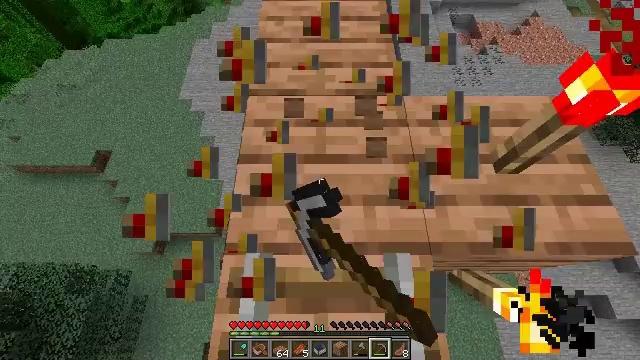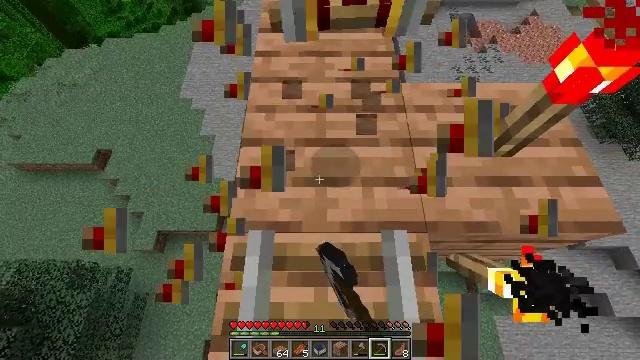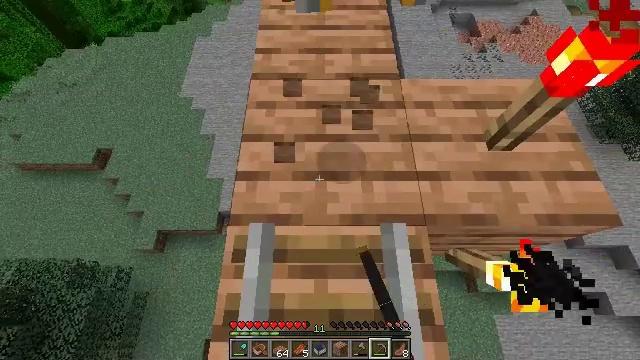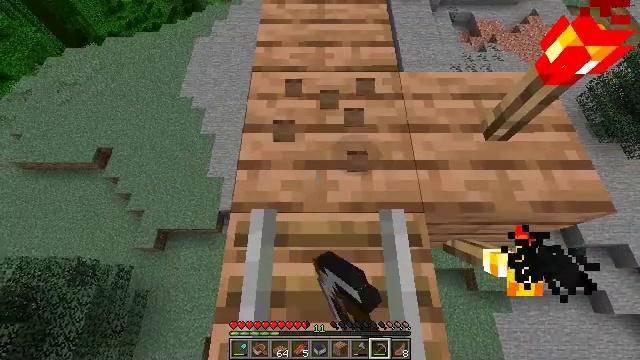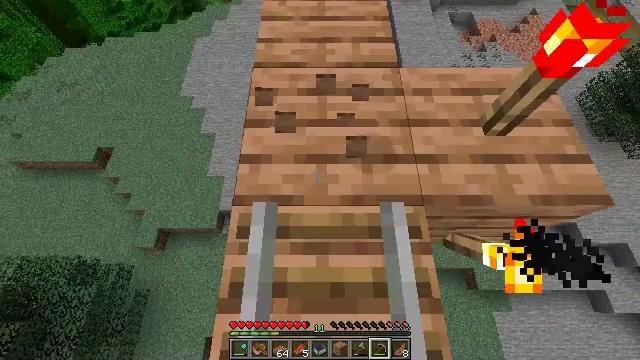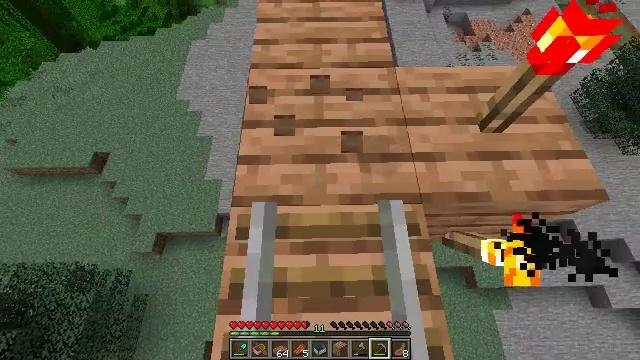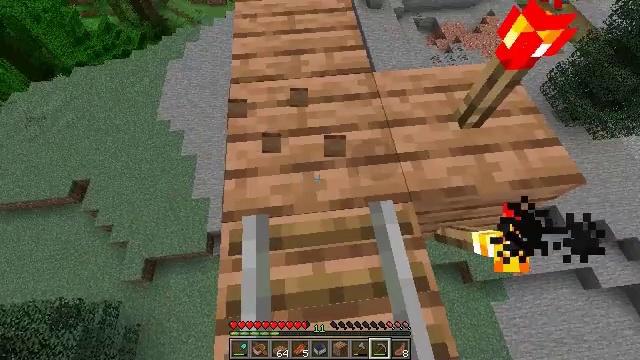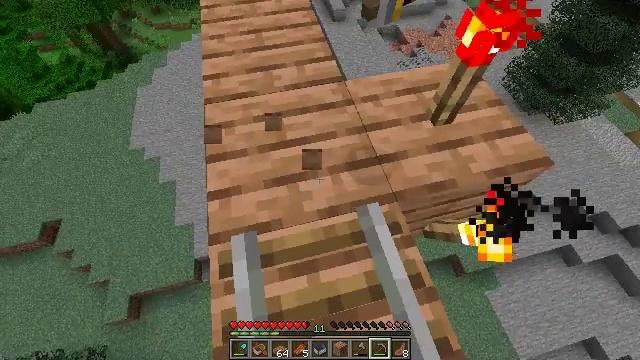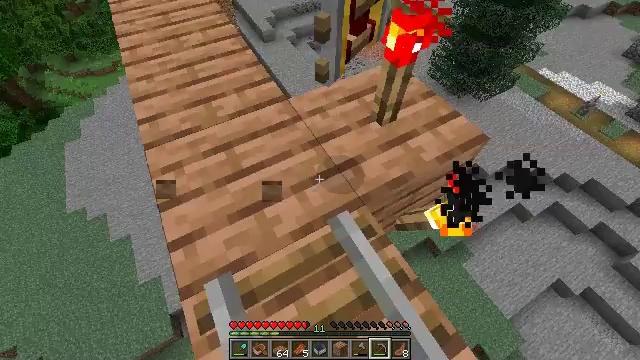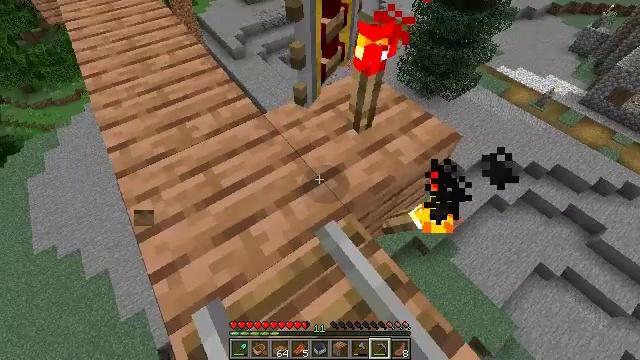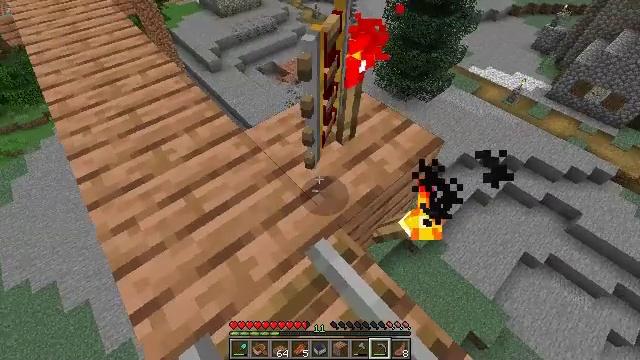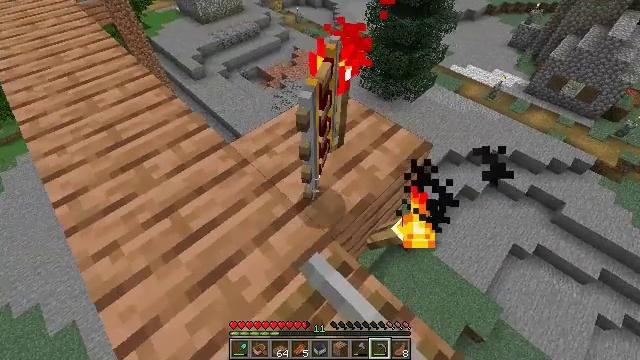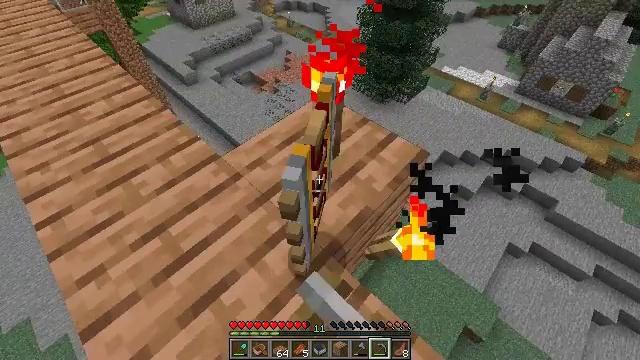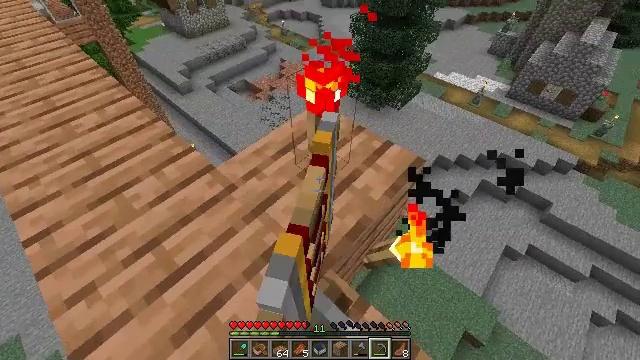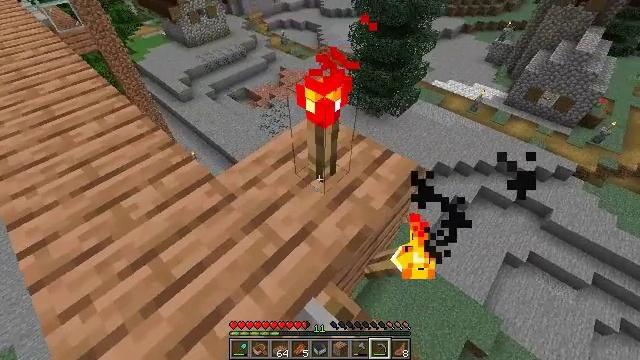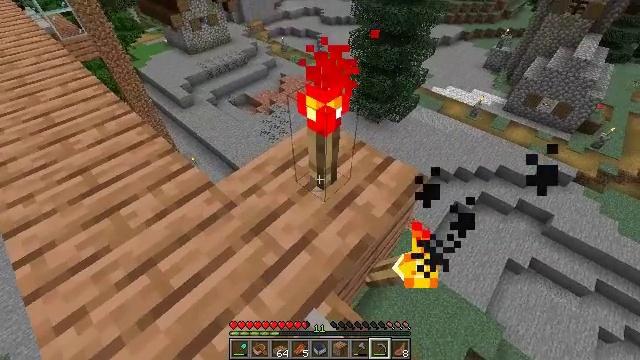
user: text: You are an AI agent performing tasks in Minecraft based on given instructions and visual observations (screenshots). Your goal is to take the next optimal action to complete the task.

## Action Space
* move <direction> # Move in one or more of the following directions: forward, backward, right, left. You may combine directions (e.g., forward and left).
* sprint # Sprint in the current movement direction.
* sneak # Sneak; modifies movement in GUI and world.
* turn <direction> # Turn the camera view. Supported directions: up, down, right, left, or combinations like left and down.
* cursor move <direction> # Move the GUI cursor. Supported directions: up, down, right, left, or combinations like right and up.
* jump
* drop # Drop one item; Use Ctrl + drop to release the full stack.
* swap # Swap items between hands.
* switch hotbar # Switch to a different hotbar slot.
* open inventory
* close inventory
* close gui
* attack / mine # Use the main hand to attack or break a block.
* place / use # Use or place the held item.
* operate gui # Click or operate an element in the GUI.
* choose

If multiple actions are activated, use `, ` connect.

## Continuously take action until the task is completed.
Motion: motion action
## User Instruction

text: Remove the redstone torch from its position.
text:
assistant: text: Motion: move back, sneak, attack / mine
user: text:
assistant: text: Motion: move back, sneak, attack / mine
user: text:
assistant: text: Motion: sneak, attack / mine
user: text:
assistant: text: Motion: sneak, attack / mine
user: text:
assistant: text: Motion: sneak, turn right
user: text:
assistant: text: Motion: sneak, turn right and up
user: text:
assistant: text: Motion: sneak, turn right and up
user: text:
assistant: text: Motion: move forward, sneak, turn right and up
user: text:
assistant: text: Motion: move forward, sneak, turn right and up
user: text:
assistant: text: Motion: move forward, sneak, turn right and up
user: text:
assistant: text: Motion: move forward, sneak, turn right
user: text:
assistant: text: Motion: move forward, sneak, turn right
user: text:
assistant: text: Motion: sneak, turn right and up
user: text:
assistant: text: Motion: sneak, turn up
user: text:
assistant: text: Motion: sneak, turn up
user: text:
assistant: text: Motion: sneak
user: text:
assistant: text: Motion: sneak
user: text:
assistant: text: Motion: sneak
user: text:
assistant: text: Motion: sneak
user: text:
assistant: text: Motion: sneak
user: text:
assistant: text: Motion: sneak, attack / mine
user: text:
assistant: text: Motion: sneak, attack / mine
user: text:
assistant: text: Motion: sneak, attack / mine
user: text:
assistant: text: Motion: move forward, sneak, attack / mine
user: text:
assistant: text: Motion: move forward, sneak
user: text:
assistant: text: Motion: sneak